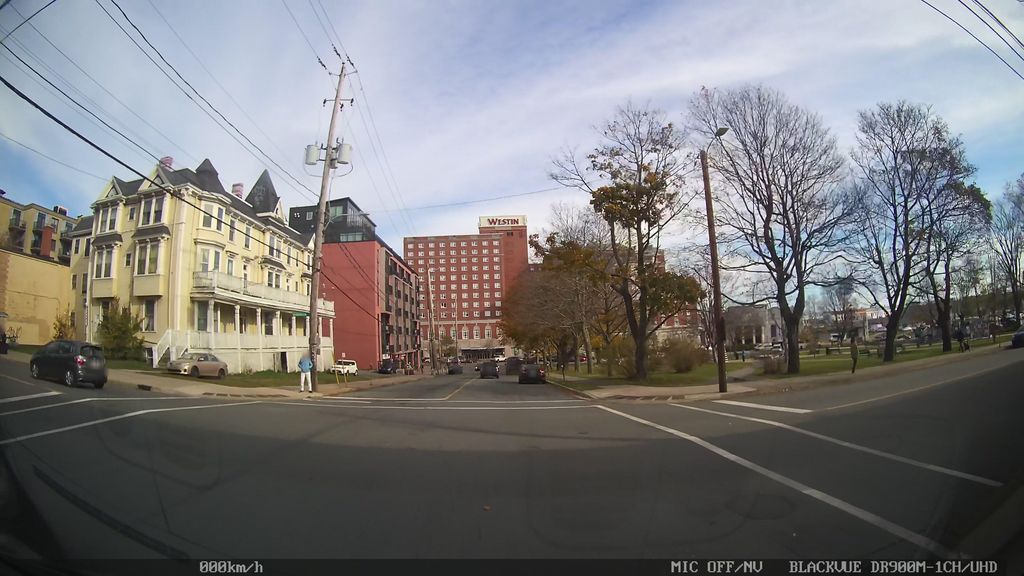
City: halifax